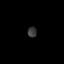
Tissue: prostate
Cell type: Epithelial cells
Senescence score: 0.286
Nuclear area (px): 96
Mean DAPI intensity: 55.219